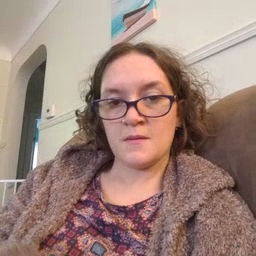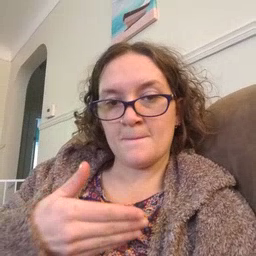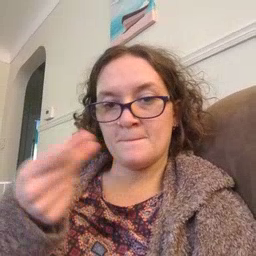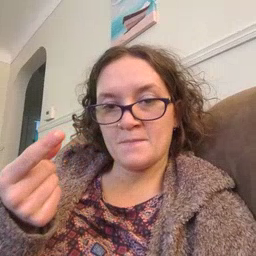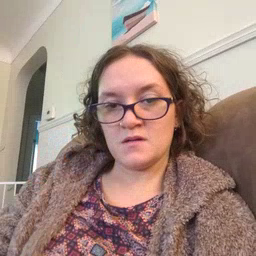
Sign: puppy